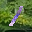
Label: 1